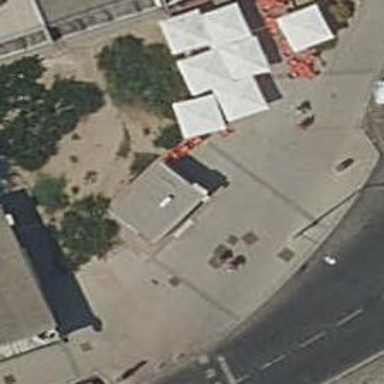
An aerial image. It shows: Kiosk shop.